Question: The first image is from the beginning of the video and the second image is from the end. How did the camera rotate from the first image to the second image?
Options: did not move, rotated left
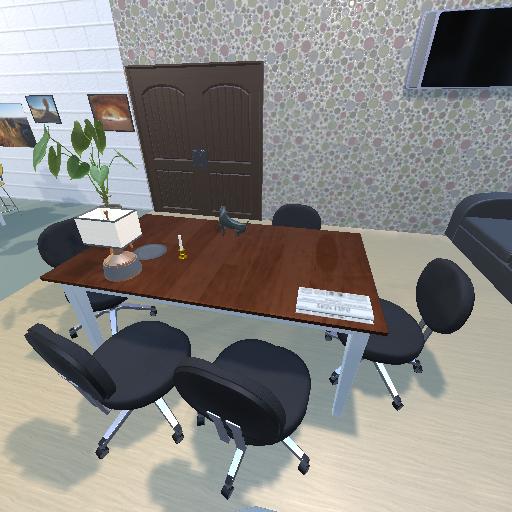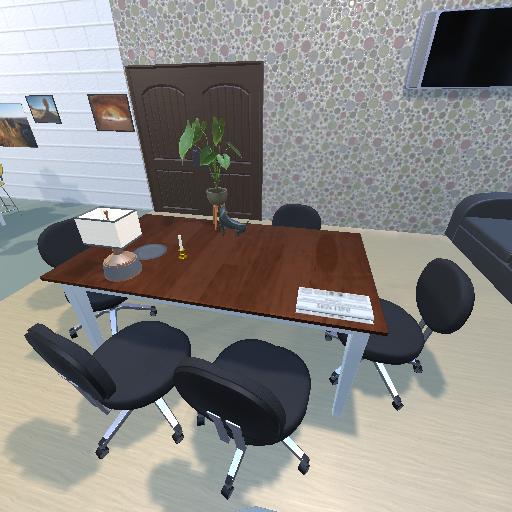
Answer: did not move